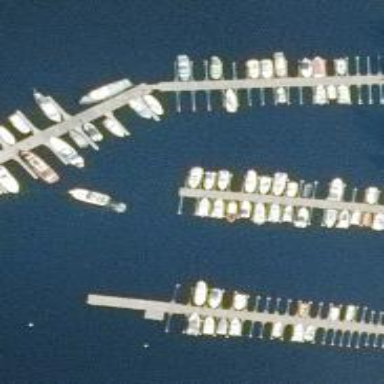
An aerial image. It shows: Pier with mooring facilities.